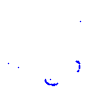
Particle: kaon